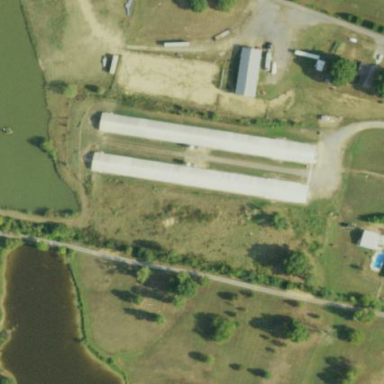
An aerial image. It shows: Poultry farmyard.